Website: bh-photo
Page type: account-selection
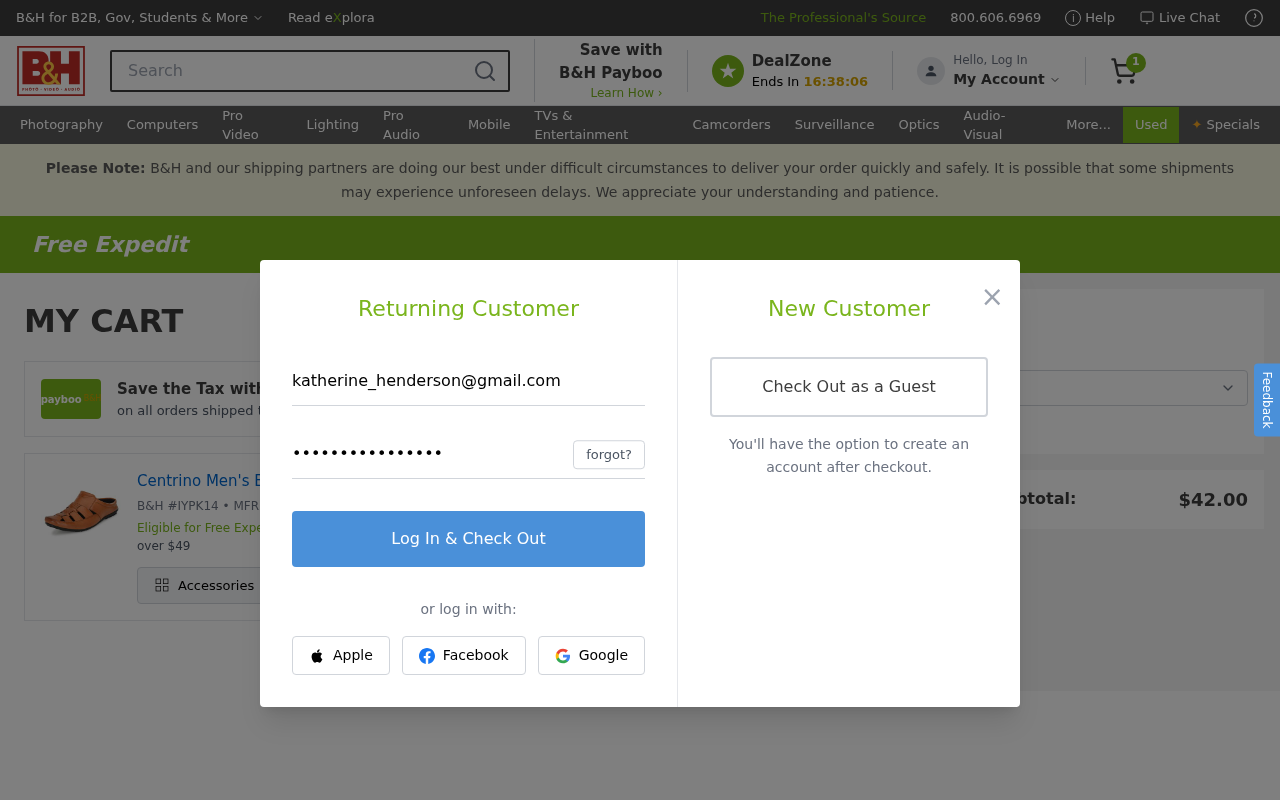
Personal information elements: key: PII_EMAIL
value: katherine_henderson@gmail.com
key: PII_POSTCODE
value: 72544
Product elements: key: PRODUCT1_NAME
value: Centrino Men's Beige Fisherman Sandals-11 UK (45 EU) (12 US) (6105-03)
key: PRODUCT1_QUANTITY
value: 1
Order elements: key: ORDER_NUM_ITEMS
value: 1
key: ORDER_SUBTOTAL
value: $42.00
Search elements: key: HEADER_SEARCH
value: Search
Other elements: key: BH_ITEM_NUMBER
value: IYPK14
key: MFR_NUMBER
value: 93103E